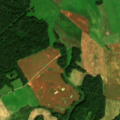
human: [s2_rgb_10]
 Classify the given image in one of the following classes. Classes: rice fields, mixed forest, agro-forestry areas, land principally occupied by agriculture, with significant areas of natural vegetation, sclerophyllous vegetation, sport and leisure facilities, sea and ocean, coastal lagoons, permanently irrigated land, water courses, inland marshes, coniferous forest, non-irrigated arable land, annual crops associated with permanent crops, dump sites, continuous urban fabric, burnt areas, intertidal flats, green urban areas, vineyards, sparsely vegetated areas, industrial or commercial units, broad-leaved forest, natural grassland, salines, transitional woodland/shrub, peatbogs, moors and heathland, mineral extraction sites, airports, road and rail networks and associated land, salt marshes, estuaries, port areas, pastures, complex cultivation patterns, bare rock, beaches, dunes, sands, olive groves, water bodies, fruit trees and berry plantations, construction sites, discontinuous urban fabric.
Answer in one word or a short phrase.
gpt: non-irrigated arable land, land principally occupied by agriculture, with significant areas of natural vegetation, broad-leaved forest